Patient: sex M, age 58
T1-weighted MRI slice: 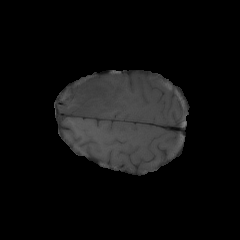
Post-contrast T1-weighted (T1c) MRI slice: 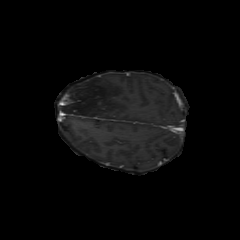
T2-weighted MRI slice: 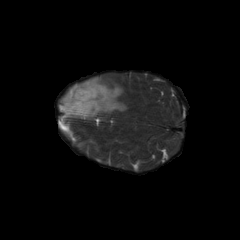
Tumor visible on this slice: yes
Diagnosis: Astrocytoma, IDH-mutant
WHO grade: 4